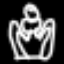
Label: frog